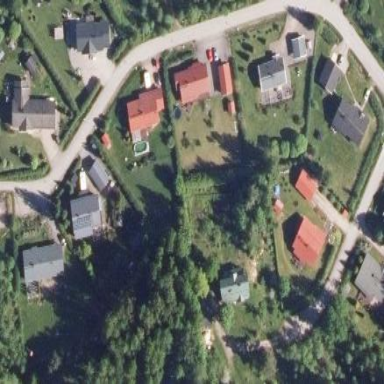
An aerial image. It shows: Residential area.